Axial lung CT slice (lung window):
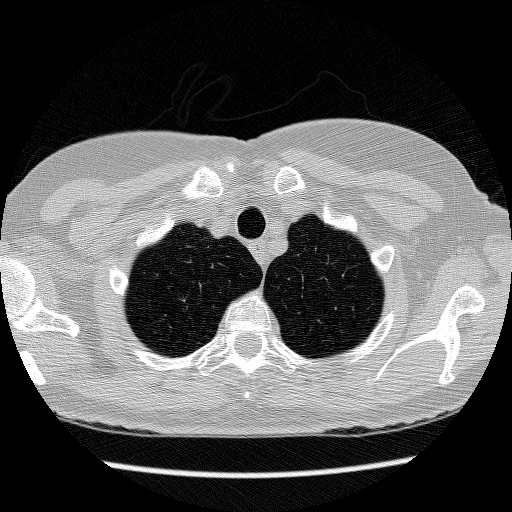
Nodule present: no